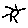
Label: sun